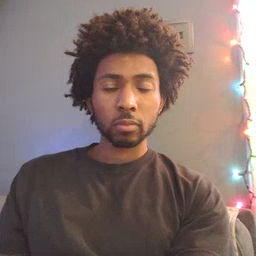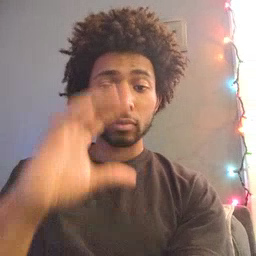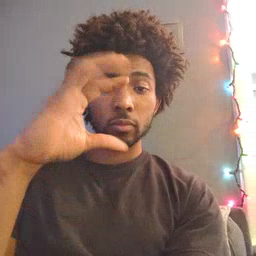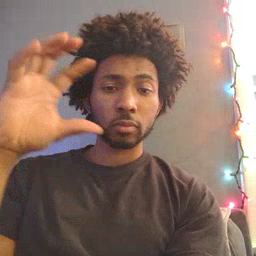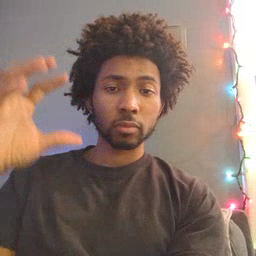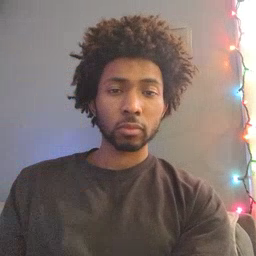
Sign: cloud